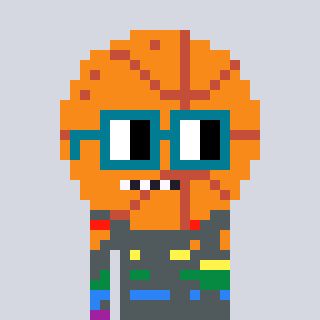
a pixel art character with square dark green glasses, a basketball-shaped head and a red-colored body on a cool background